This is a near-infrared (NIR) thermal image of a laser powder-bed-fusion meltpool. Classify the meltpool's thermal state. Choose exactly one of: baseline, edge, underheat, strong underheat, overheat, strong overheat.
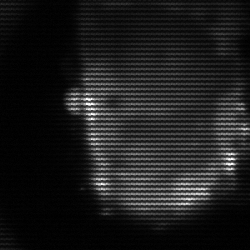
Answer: baseline